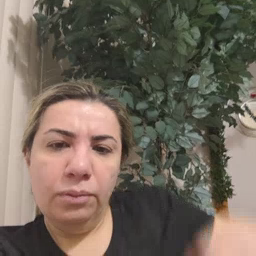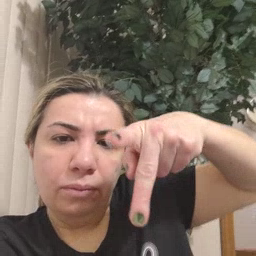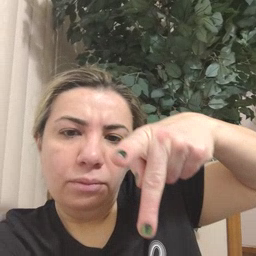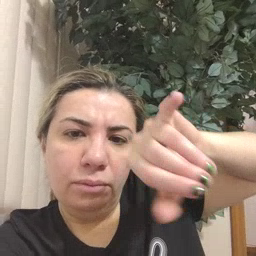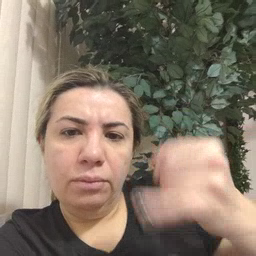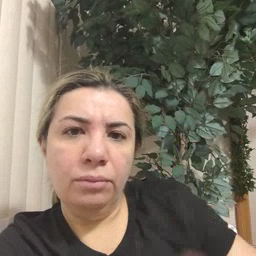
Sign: pajamas